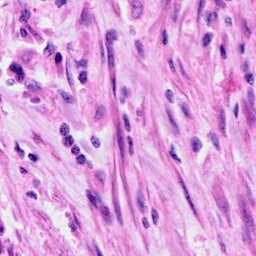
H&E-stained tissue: Cervix